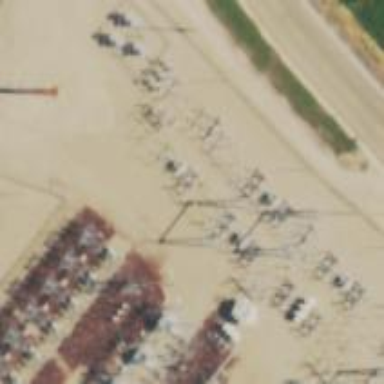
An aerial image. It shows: Switch for power supply.